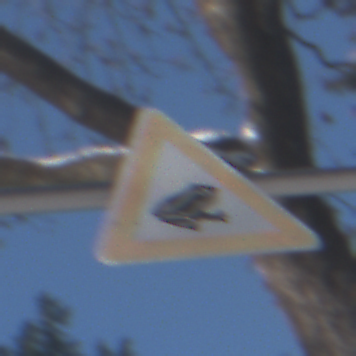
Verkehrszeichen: AmphibienwanderungLinks
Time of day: MorningAfternoon
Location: Outdoor (Special)
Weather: Clear
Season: Winter
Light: Natural